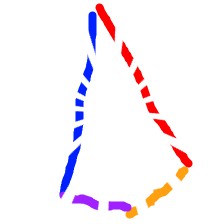
Shape: kite